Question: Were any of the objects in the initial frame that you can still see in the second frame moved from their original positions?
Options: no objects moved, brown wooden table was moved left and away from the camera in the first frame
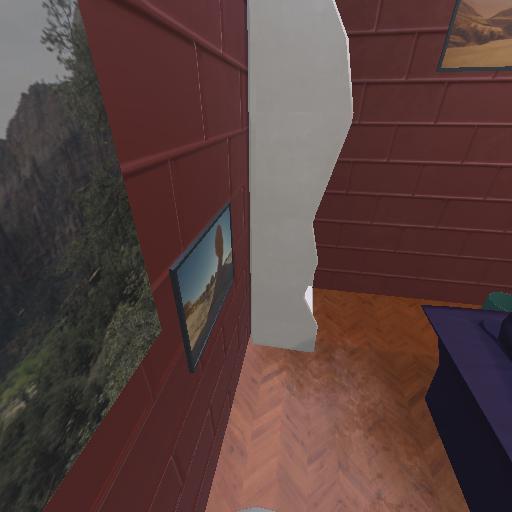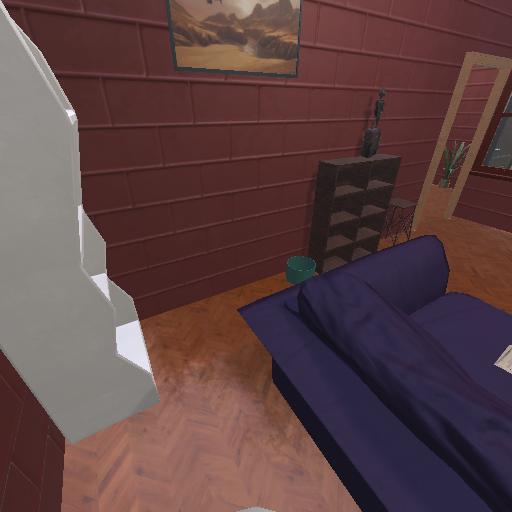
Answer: no objects moved